Field crop: maize
Growth stage: 2
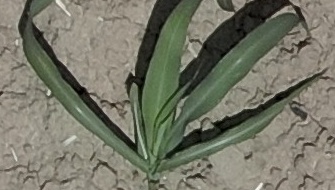
Species: sorghum